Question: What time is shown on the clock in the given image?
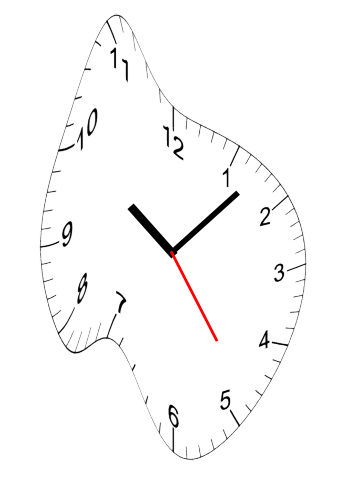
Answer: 10:07:24